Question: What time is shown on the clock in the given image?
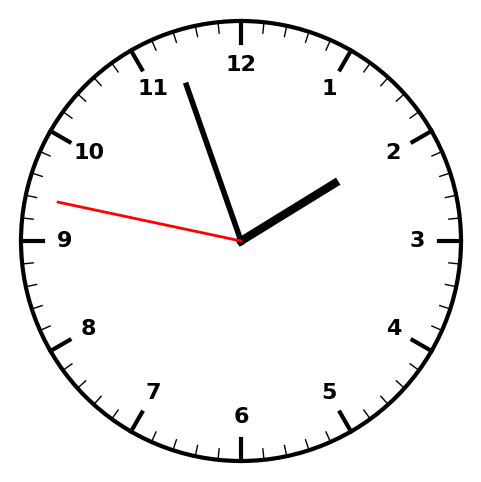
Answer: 01:56:47